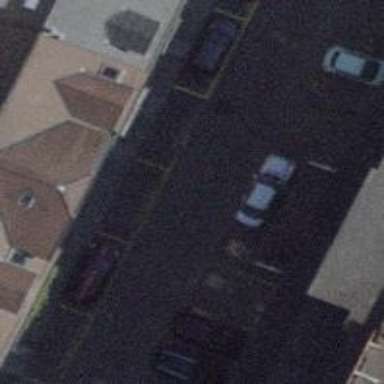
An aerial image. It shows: Parking lane.